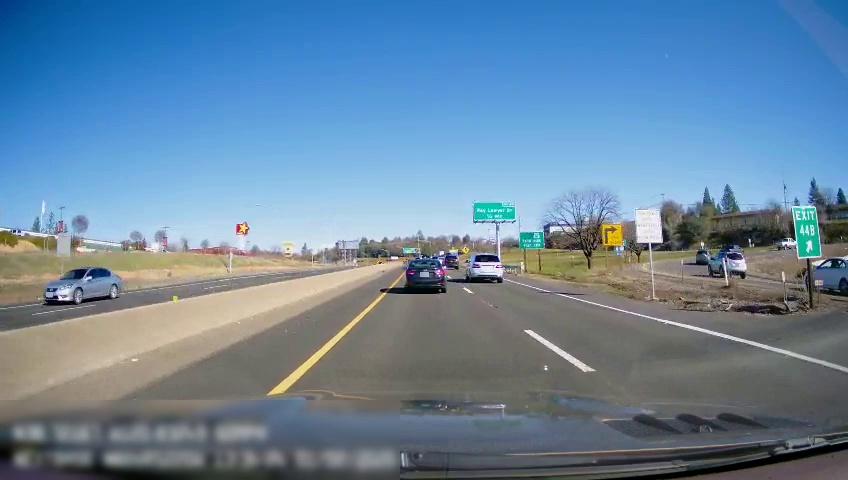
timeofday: Day
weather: Sunny
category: Drivable Space
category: Drivable Space
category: Vehicles | Car
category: Vehicles | Car
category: Vehicles | SUV
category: Vehicles | SUV
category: Vehicles | Car
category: Vehicles | SUV
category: Vehicles | Car
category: Vehicles | SUV
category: Vehicles | SUV
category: Lanes | Current Lane
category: Lanes | Current Lane
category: Lanes | Alternate Lane
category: Lanes | Opposite Lane
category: Lanes | Opposite Lane
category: Traffic | Signs
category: Traffic | Signs
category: Traffic | Signs
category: Traffic | Signs
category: Traffic | Signs
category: Traffic | Signs
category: Traffic | Signs
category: Traffic | Signs